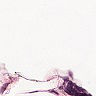
Metastatic tissue present: no